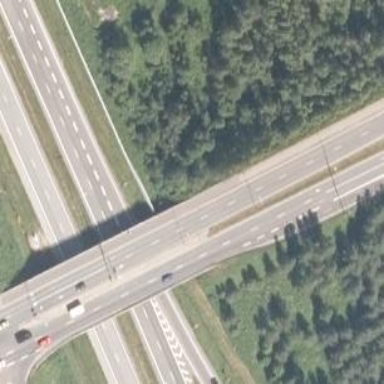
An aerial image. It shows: Bridge over cycleway.